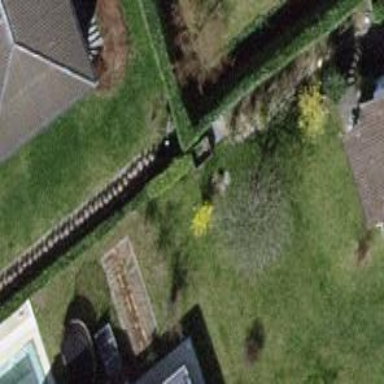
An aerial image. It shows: Hedge acting as barrier.